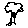
Label: tree